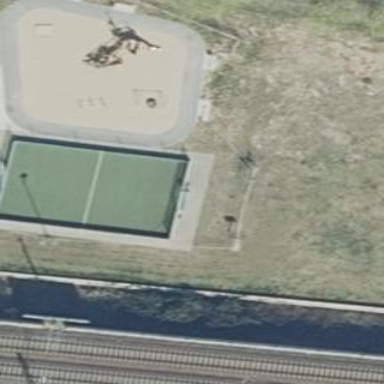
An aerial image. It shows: Pitch for leisure activities.